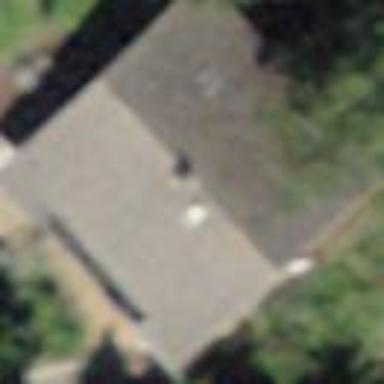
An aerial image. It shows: Building with tiled roof.